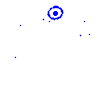
Particle: pion